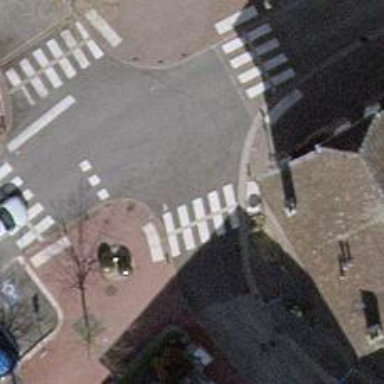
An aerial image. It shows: Uncontrolled zebra crossing on the road.